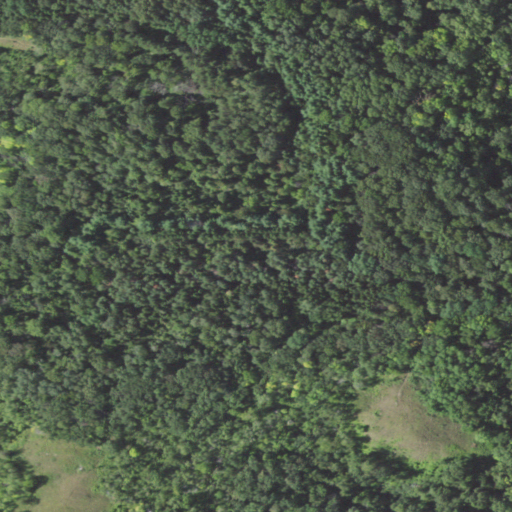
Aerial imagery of mountain in Minnesota named Coon Hill containing deciduous forest, mixed forest, evergreen forest, and pasture